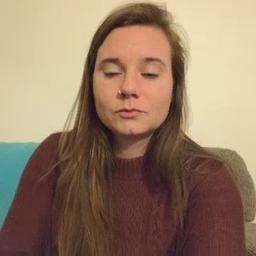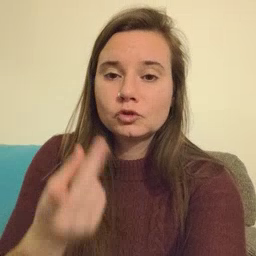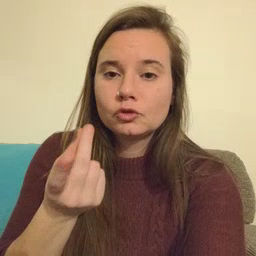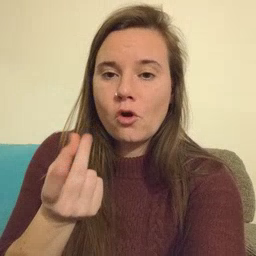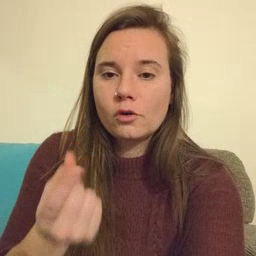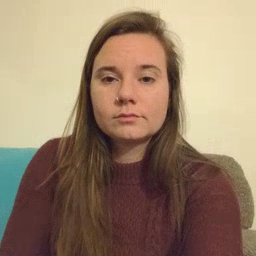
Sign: dog